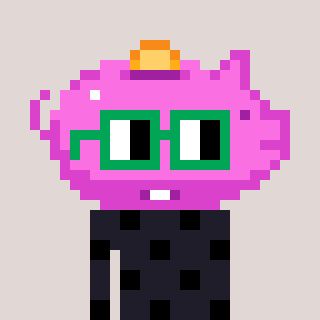
a pixel art character with square green glasses, a piggybank-shaped head and a grayscale-colored body on a warm background